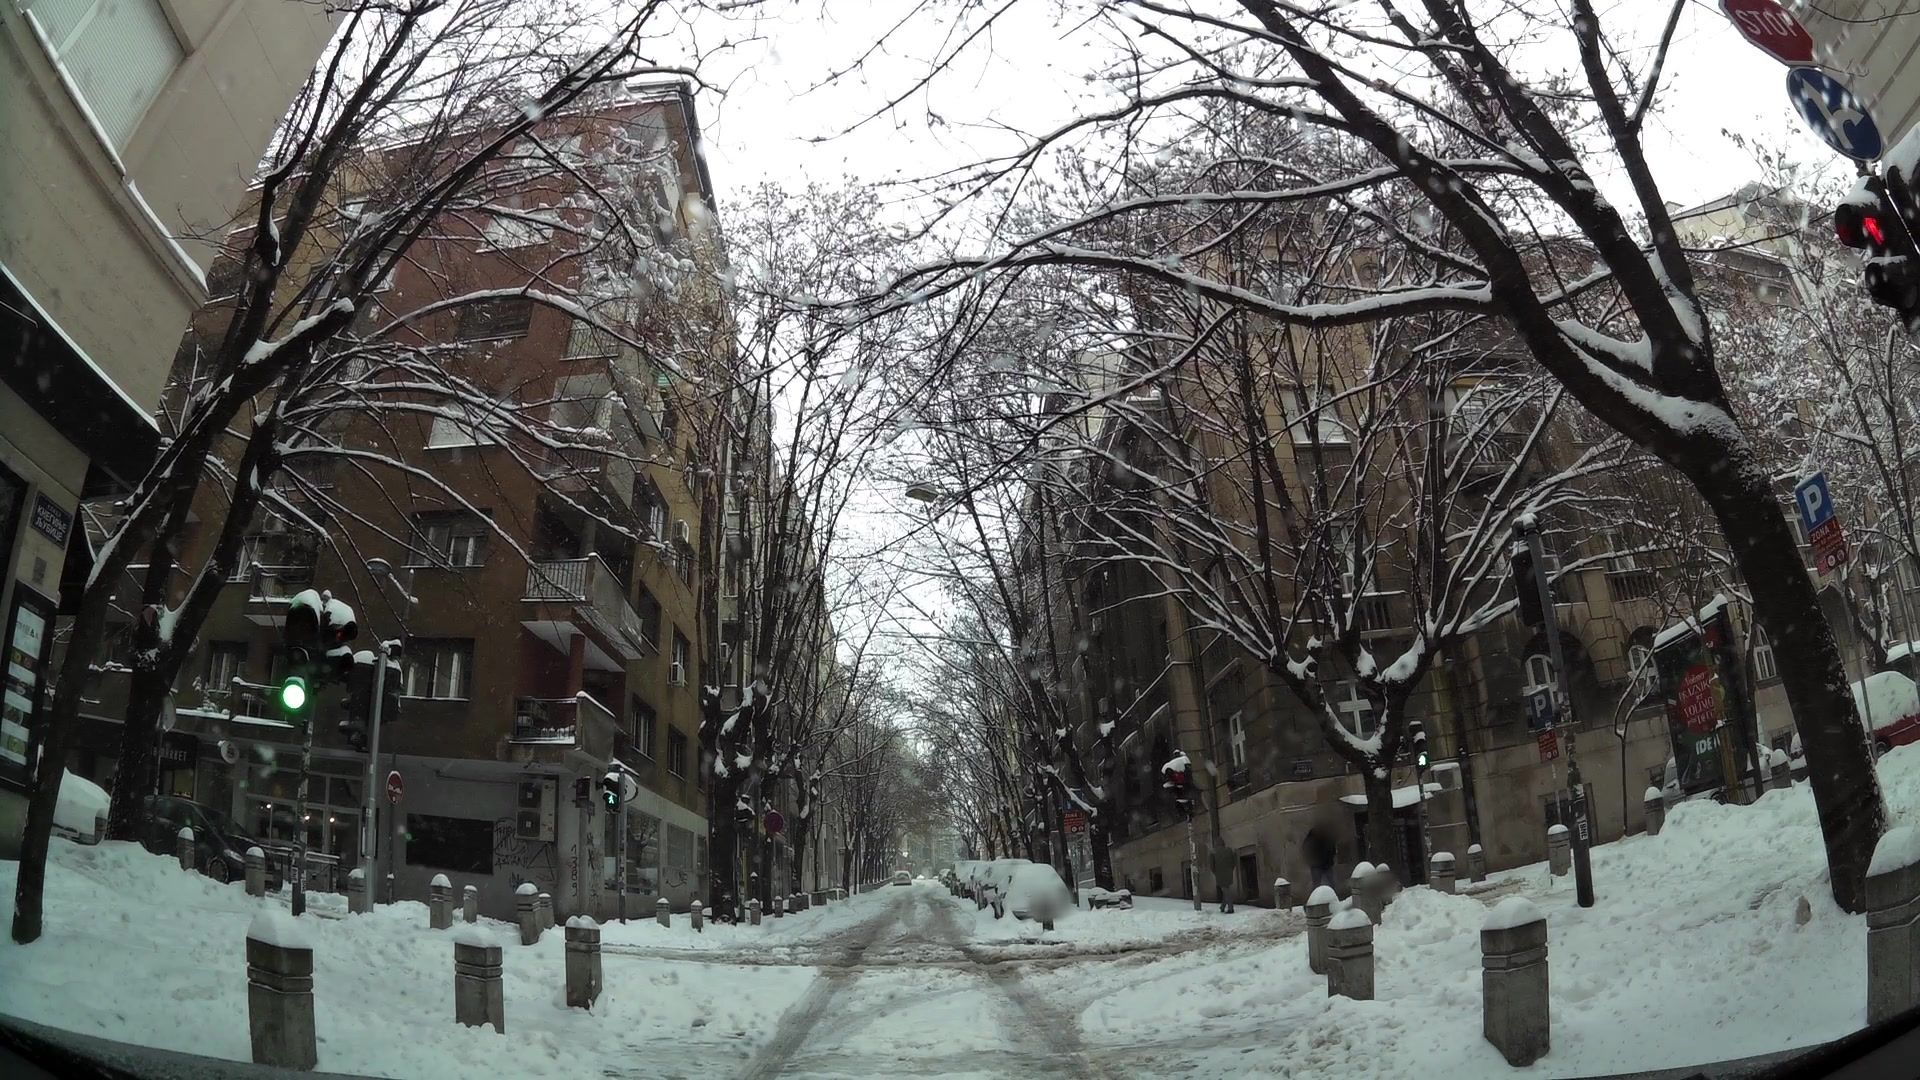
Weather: snowy
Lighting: day
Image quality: slightly poor
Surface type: driving surface
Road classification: residential
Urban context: urban centre
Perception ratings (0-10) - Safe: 6.52, Lively: 8.43, Beautiful: 7.09, Boring: 1.55, Depressing: 5.97, Wealthy: 6.54